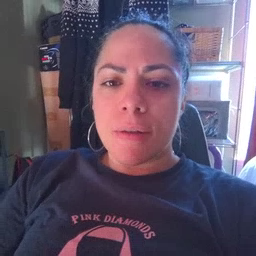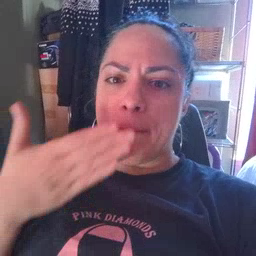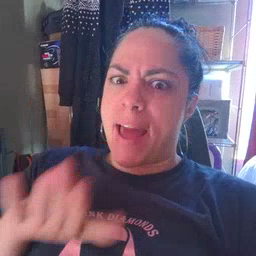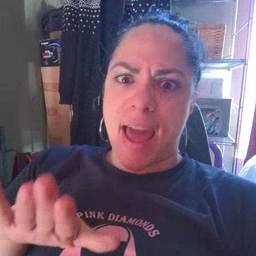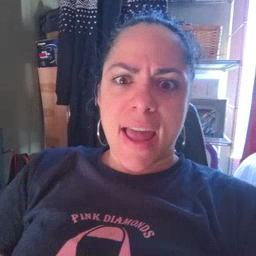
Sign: bad